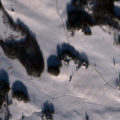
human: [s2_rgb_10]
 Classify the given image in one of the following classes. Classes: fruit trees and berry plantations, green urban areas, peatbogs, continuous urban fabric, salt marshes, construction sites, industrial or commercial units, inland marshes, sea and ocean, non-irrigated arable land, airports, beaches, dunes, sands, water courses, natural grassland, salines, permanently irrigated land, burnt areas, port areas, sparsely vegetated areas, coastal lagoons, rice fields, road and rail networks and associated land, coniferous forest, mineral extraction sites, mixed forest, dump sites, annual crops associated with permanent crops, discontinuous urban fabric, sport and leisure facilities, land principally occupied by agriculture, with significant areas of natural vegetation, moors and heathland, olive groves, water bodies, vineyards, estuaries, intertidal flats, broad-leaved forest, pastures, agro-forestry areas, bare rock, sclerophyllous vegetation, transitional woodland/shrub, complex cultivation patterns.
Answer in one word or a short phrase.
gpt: non-irrigated arable land, mixed forest, inland marshes